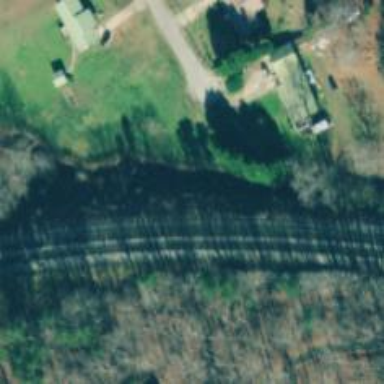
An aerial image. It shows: Railway track.